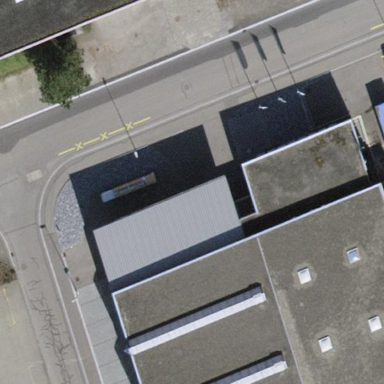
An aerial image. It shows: View of roof of building.